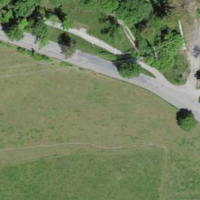
EUNIS habitat code: 24
Species observed at this site:
Agrimonia eupatoria
Corvus corone
Alauda arvensis
Lullula arborea
Parus major
Sturnus vulgaris
Accipiter gentilis
Milvus milvus
Erithacus rubecula
Pica pica
Turdus pilaris
Fringilla coelebs